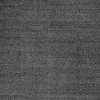
Atmospheric dust classification: dusty